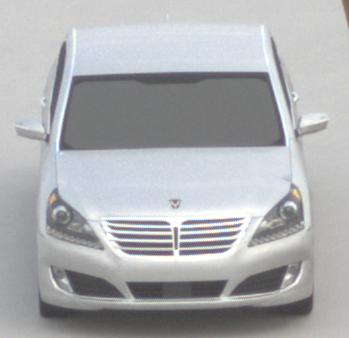
Make: Hyundai
Model: Equus
Detailed model: Gen. 2 VI
Model produced from: 2009
Model produced until: 2016
Doors: 4
Color: white
Road condition: dry road
Daytime: midday
Contrast: low contrast